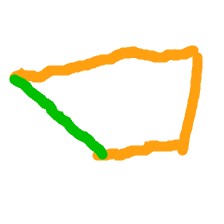
Shape: trapezoid